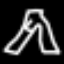
Label: pants